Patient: sex F, age 67
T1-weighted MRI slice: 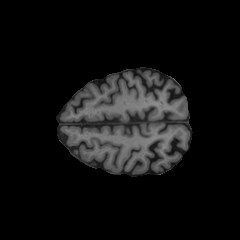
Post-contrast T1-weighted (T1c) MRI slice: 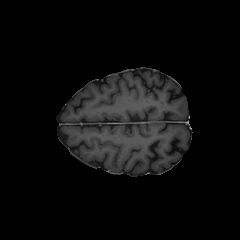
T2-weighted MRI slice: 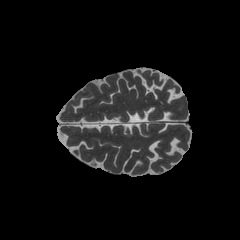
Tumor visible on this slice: no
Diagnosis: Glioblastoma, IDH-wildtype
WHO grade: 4